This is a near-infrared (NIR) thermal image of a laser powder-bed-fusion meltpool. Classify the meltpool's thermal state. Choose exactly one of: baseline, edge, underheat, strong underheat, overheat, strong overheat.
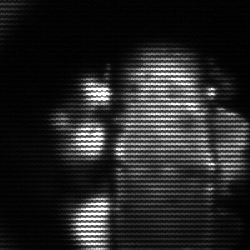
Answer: strong underheat